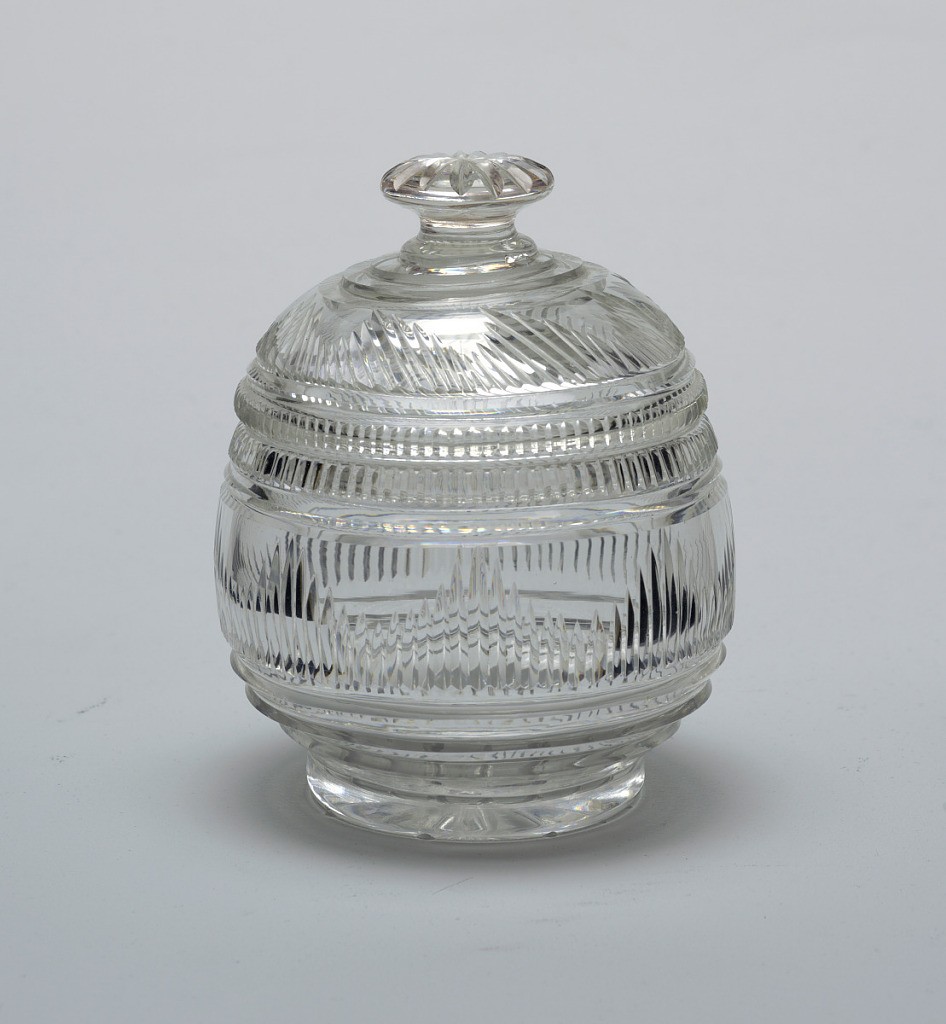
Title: Jar and lid
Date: ca. 1810
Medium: Glass
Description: Round body cut with vertical flutes in graduated lengths prismatic cutting above and below, with vertical flutes around lip, a star on bottom of base; domed cover with mushroom finial cut with vertical flutes at out rim.